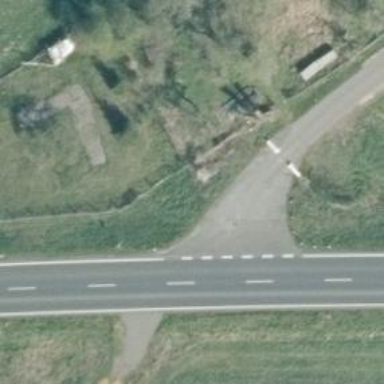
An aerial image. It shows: Road with "give way" sign.